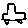
Label: car